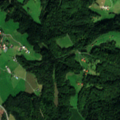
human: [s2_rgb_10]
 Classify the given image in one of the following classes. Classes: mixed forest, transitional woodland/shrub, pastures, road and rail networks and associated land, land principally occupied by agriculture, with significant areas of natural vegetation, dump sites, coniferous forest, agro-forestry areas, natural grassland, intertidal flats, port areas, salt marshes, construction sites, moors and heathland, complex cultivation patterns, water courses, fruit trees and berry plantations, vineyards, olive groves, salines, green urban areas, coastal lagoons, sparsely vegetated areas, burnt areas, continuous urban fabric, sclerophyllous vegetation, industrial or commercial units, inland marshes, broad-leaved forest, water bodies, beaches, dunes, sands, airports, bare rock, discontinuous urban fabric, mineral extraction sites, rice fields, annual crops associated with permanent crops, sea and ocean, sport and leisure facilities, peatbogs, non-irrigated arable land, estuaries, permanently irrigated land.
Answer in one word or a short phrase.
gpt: pastures, complex cultivation patterns, broad-leaved forest